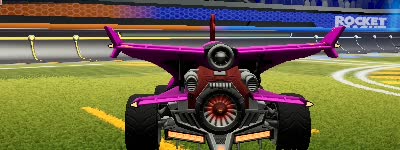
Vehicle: aftershock